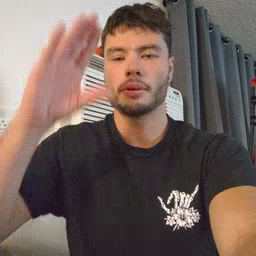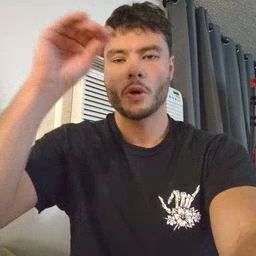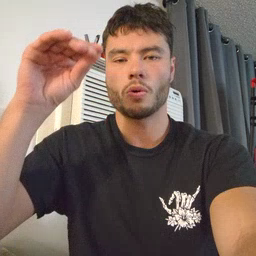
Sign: boy